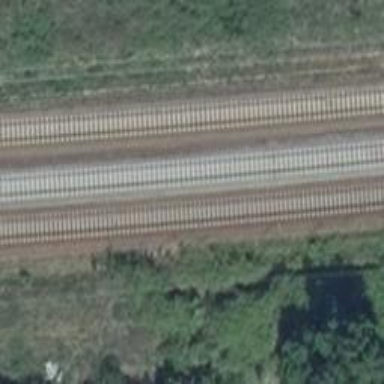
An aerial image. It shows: Railway track with contact lines for electrification.